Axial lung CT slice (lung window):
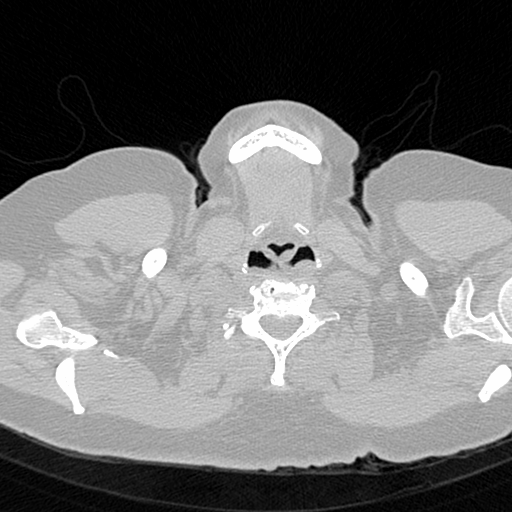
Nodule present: no